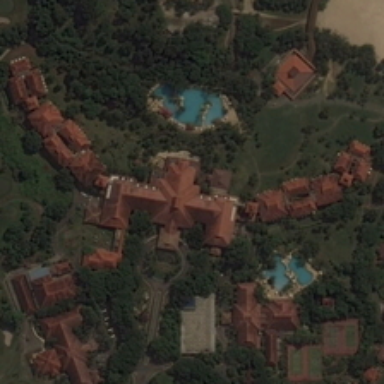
Blue, red and orange buildings are on the side of the road .